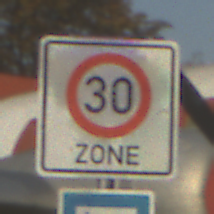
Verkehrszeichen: BeginnZone30
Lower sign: SackgasseRadverkehrFussgaengerDurchlaessig
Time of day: SunriseSunset
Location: Outdoor (Special)
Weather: Clear
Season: NotSpecified
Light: Natural